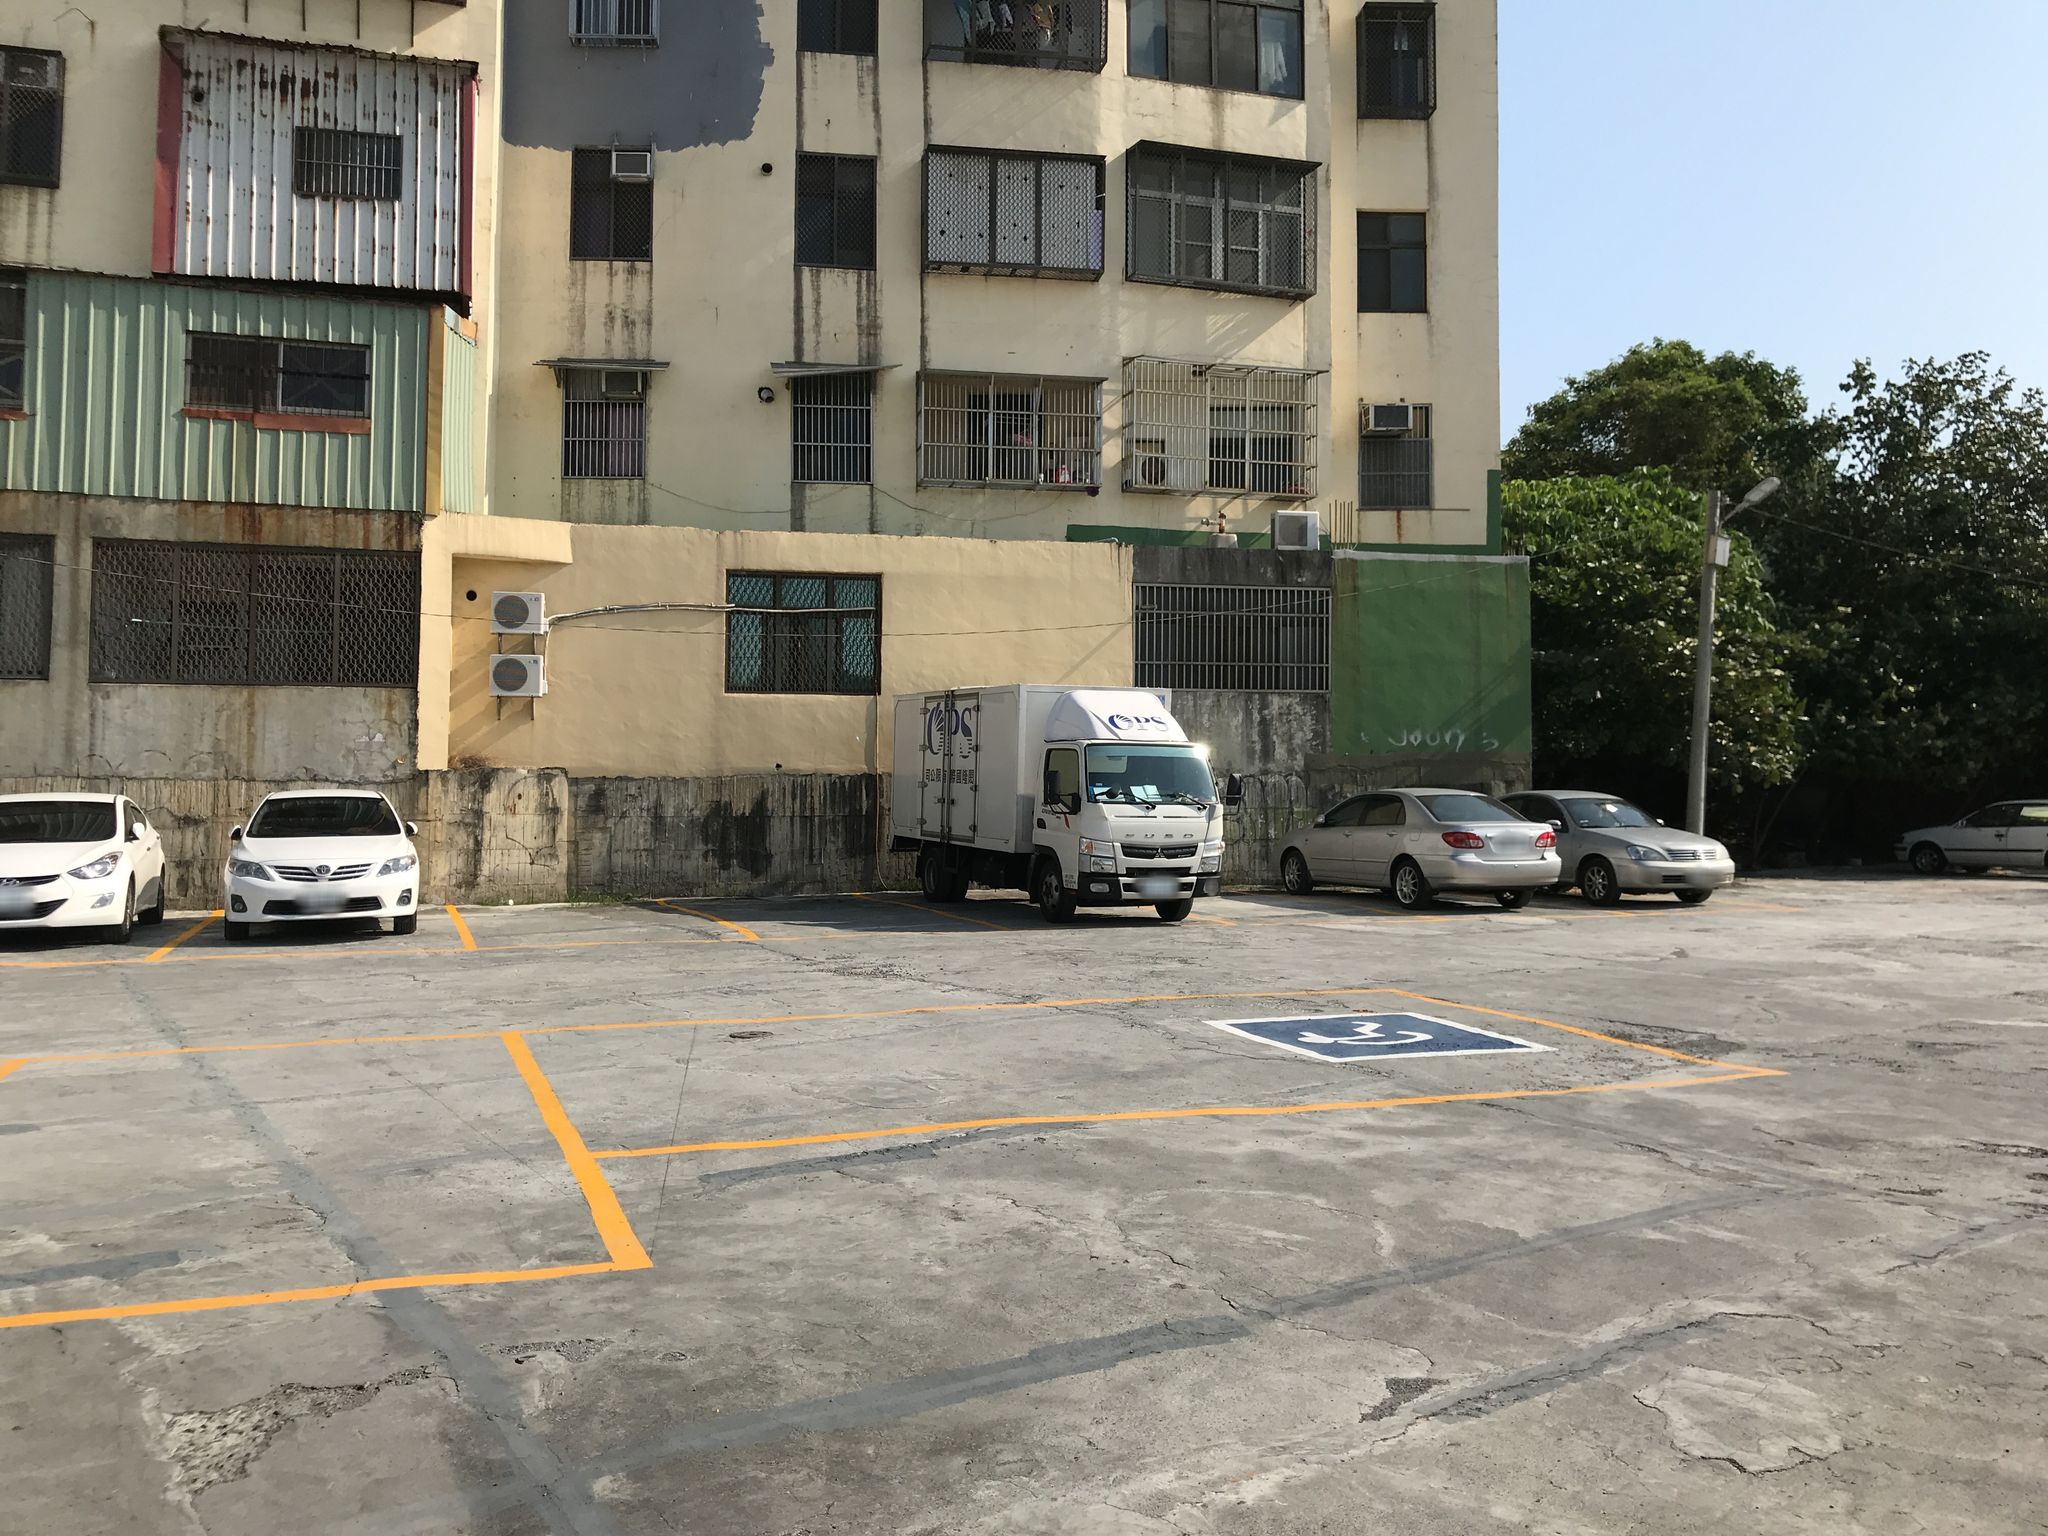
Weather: clear
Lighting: day
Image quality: good
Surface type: walking surface
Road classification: unclassified, residential
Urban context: urban centre
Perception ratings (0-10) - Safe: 1.42, Lively: 3.93, Beautiful: 5.76, Boring: 4.46, Depressing: 8.88, Wealthy: 1.01